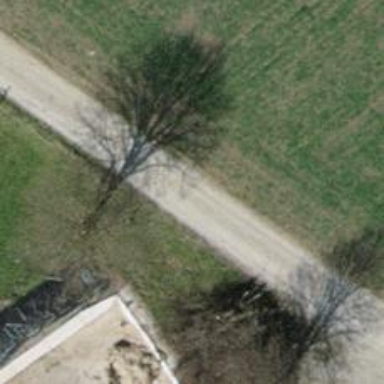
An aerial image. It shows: Compacted track with grade2 level.